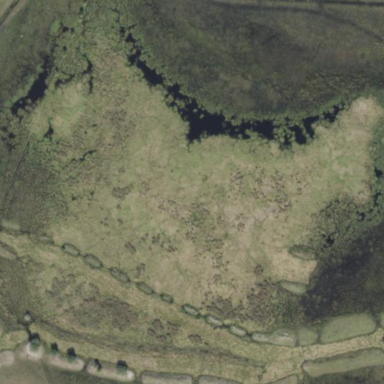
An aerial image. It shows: Marsh wetland.